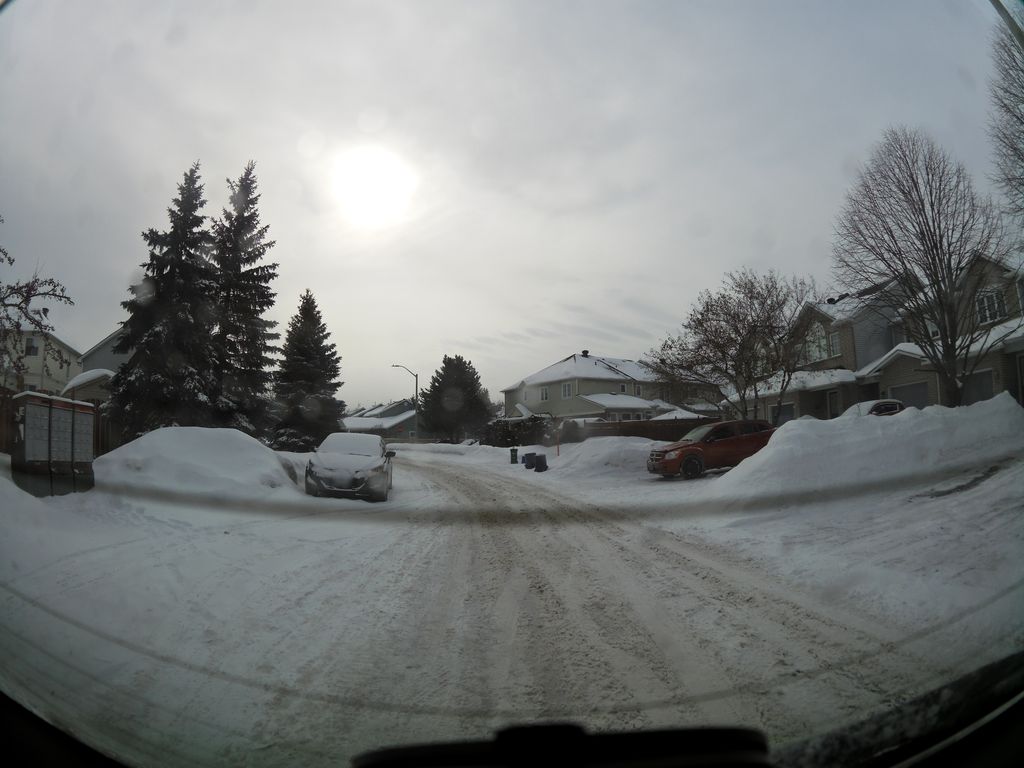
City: ottawa-gatineau